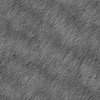
Label: not_dusty